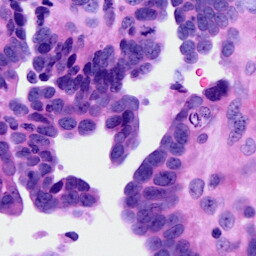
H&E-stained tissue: Ovarian